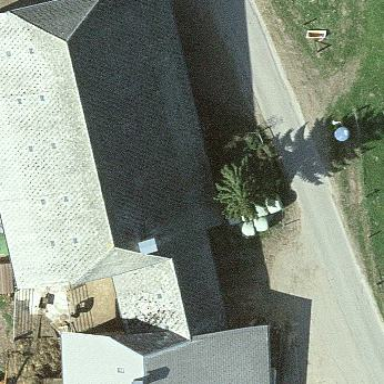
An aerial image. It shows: Farm building.